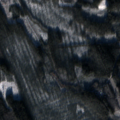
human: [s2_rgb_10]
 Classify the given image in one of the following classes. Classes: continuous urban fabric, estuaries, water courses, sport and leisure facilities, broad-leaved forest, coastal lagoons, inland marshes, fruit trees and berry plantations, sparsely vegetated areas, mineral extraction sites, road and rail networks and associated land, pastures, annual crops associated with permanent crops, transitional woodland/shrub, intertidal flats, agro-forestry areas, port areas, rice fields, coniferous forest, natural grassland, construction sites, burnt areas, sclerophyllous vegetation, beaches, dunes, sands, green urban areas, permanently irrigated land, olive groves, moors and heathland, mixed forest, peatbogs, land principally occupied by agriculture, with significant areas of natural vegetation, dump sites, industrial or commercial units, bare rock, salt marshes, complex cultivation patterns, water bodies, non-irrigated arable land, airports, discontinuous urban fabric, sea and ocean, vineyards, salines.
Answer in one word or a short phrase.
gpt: coniferous forest, mixed forest